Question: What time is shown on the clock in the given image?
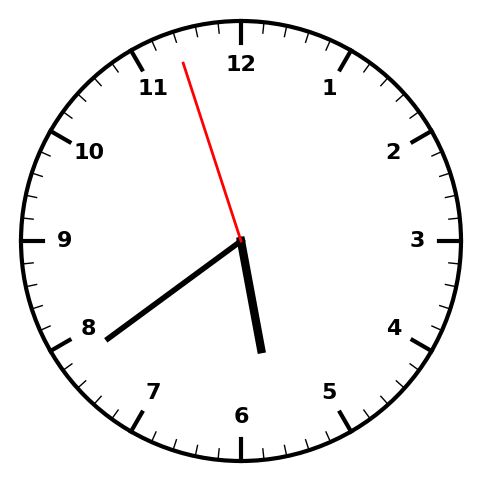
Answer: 05:38:57